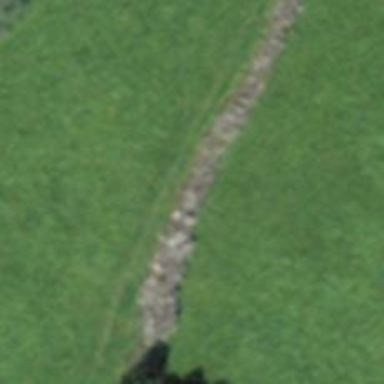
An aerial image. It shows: Wall made of dry stone.